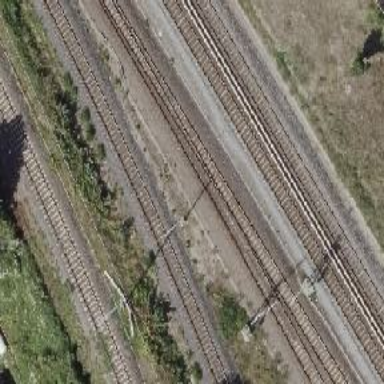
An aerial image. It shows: Railway switch with turnout to the right.